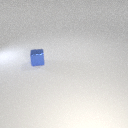
small blue metal cube